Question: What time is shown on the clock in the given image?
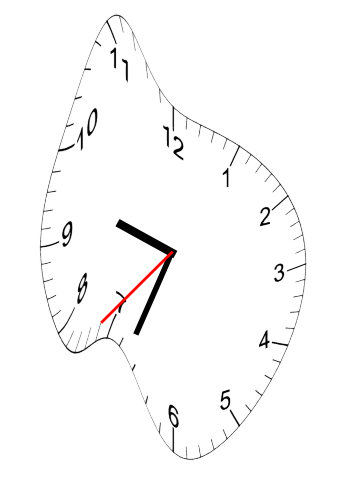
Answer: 09:33:37